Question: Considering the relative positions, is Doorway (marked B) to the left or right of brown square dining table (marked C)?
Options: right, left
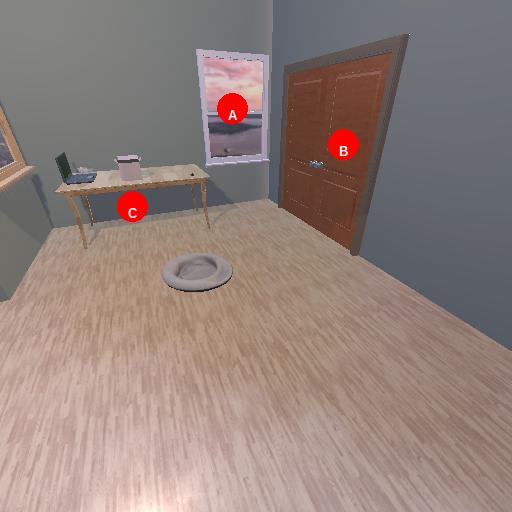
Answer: right